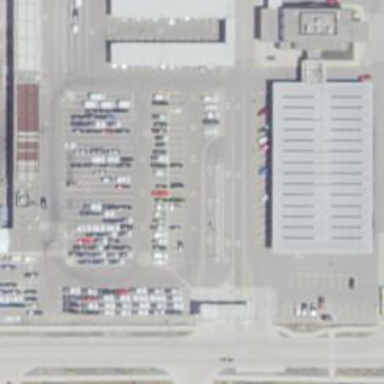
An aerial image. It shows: Car rental facility.